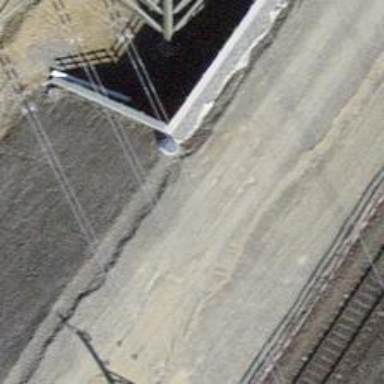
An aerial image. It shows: Retaining wall.